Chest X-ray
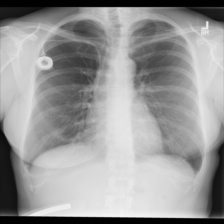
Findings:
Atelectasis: negative
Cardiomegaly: negative
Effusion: negative
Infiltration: negative
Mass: negative
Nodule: negative
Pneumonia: negative
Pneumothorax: negative
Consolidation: negative
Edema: negative
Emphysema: negative
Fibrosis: negative
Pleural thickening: negative
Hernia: negative